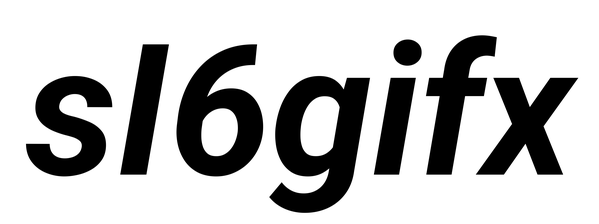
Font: Roboto-Italic_Bold_Italic